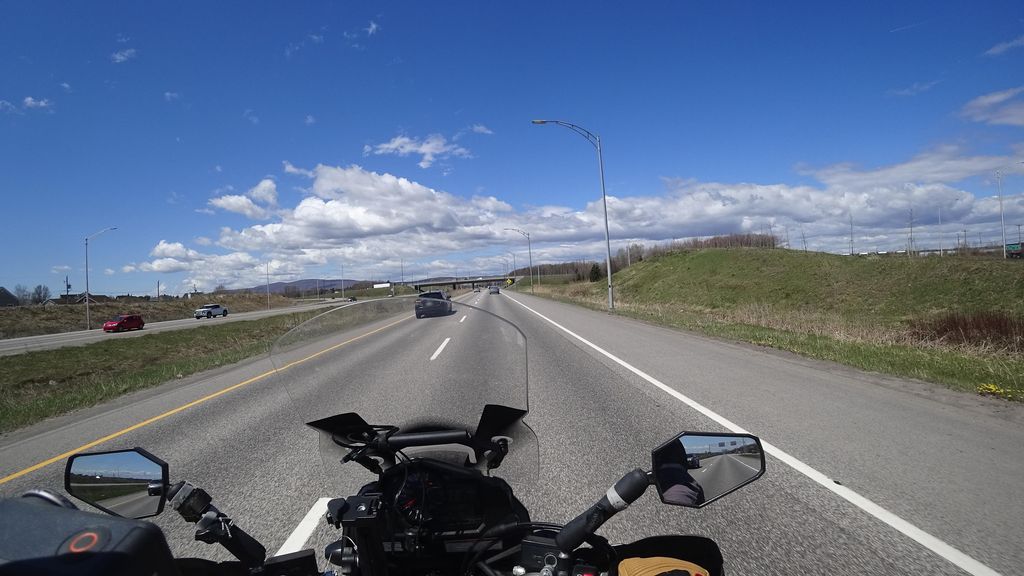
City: quebec_city